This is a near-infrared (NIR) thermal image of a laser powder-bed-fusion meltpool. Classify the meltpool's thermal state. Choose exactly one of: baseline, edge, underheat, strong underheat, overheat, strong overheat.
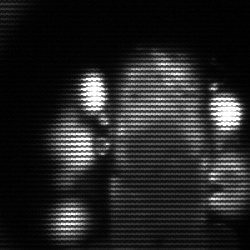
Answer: strong underheat